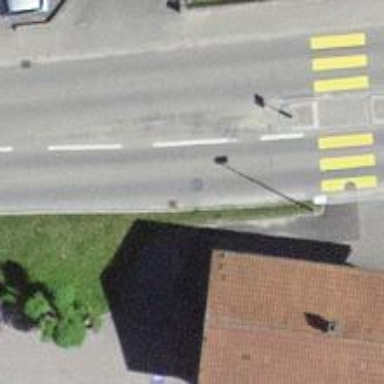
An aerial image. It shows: Primary road with asphalt surface.